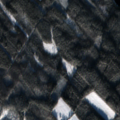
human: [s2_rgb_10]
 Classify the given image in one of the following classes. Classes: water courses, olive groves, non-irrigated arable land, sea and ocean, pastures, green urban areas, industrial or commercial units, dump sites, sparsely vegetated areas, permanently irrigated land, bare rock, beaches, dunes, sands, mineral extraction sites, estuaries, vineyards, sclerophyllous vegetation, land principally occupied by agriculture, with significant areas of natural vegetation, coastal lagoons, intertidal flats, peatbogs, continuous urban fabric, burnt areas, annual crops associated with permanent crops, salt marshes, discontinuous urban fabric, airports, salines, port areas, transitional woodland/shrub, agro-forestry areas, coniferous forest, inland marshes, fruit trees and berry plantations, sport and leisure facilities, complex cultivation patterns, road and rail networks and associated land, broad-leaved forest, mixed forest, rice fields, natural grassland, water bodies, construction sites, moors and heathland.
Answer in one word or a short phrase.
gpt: non-irrigated arable land, coniferous forest, mixed forest, transitional woodland/shrub, water bodies